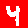
Digit: 4